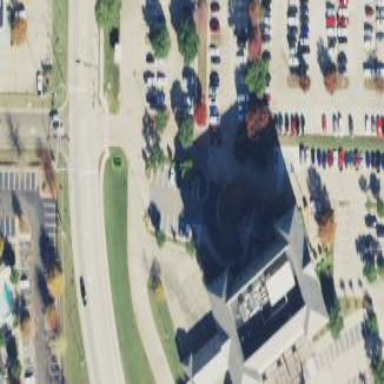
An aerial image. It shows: Bank building.